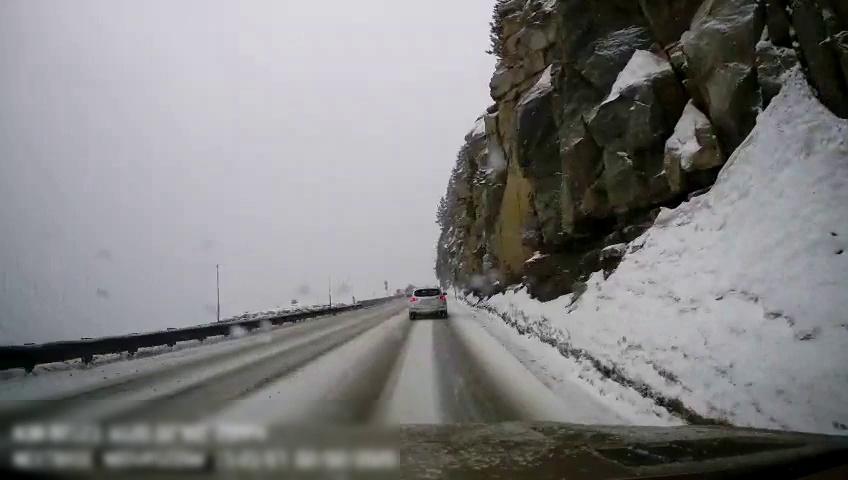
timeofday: Day
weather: Snowy
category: Drivable Space
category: Vehicles | SUV